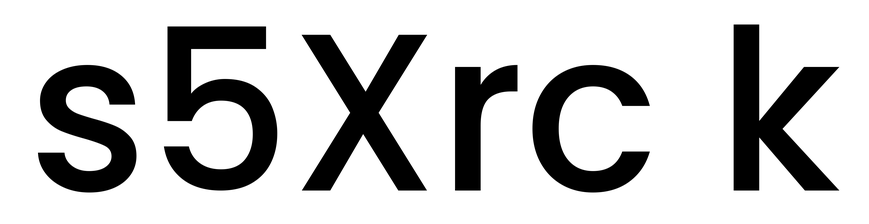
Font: Poppins-Medium